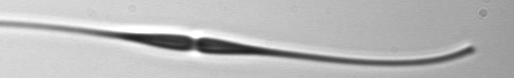
Label: Cylindrotheca